Current action and preconditions to check: trajectory_clear

Your task: For each precondition in the list above, predict whether it will hold at this action.

Consider the current scene as observed from the mobile robot's camera, and analyze the predicted future states of all dynamic agents (e.g., people, animals, vehicles, or any moving entities) within the NEXT SECOND.

IMPORTANT: Only answer "very likely" if you are absolutely certain—based on strong, clear evidence—that a dynamic agent will violate the precondition in the predicted future state. Do NOT answer "very likely" for unlikely, ambiguous, or low-probability risks.

Ask yourself for each precondition: Is there a high probability, with clear and convincing evidence, that the predicted future states of any dynamic agent will interfere with the predicted future state of the currently executing action within the NEXT SECOND, causing that precondition to fail?

Assess the risk level based on these predictions. Use "likely" or "very likely" if motions create a clear risk of interference.

Use "neutral" or "improbable" if agents are nearby but their predicted paths are clearly diverging or non-conflicting.

Failure Risk Categories: "very improbable", "improbable", "neutral", "likely", "very likely"

Answer Format: Output ONLY the probability_of_failure value from these categories: "very improbable", "improbable", "neutral", "likely", "very likely"

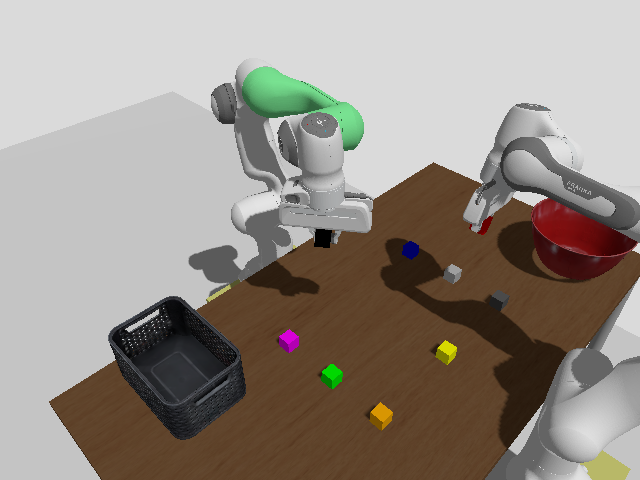

Answer: very improbable